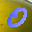
Label: 0